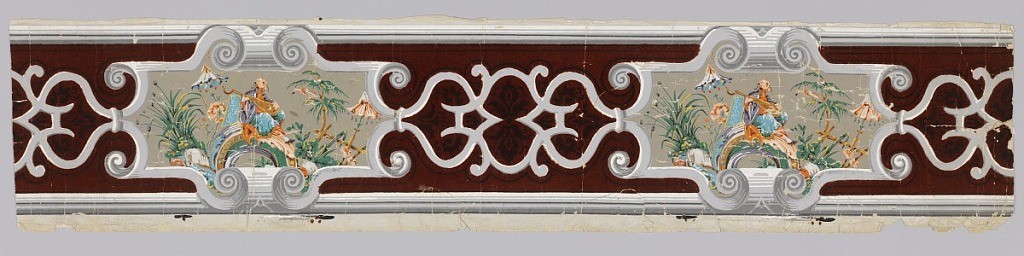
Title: Border
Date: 1835
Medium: Block-printed, flocked, stencilled, handmade paper
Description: Strapwork in gray between gray-bordered cartouches with Chinoiserie vignette: Chinaman with stringed instrument, on curved bridge amidst flowers, trees, birds, parasol, on gray background. Gray ground, largely covered by maroon flocking with foliate motifs, and outlinings of cartouche and of strapwork in black flocked thin lines.